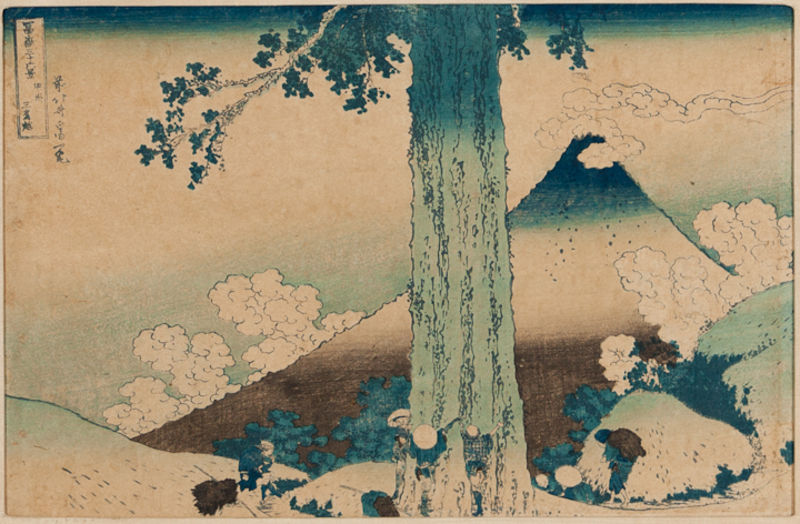
Titel: Fuji from Mishima Goe
Künstler: Katsushika Hokusai
Standort: Amherst (Massachusetts, USA)
Institution: Mead Art Museum, Amherst College
Schlagwörter: berg, blau, blätter, wolken, äste, zweige, gebüsch, blue, hat, men, people, green, japanese, brown, schriftzeichen, druck, woodcut, asiatisch, smoke, cloud, clouds, sky, tree, hill, hills, landscape, mountain, flat, bushes, hats, writing, children, small, outside, scale, branches, stamp, stylized, calligraphy, kid, äaste, text, woodblock, climb, climbing, montain, fuji, mt. fuji